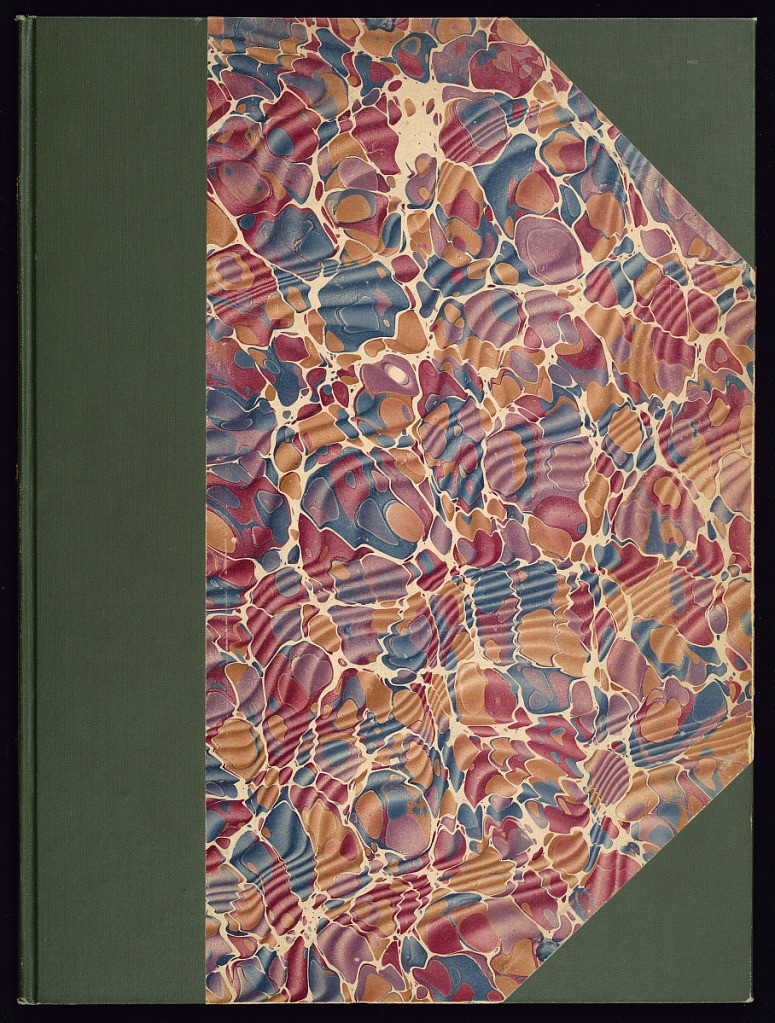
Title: Album of Birds in Landscapes
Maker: Jean-Baptiste Huët, French, 1745–1811
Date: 1772
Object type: Album
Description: Album of birds and ducks in landscapes printed in red ink in the crayon manner. The plates are signed, dated, and numbered.